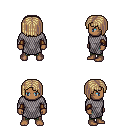
a pixel art fantasy rpg character, male body template, human, dark skin, chain mail, teal pants, white blonde pageboy hairstyle, leather bracers, four views (front, back, left, right), 2x2 character sprite sheet, small pixel art, hard edges, no anti-aliasing